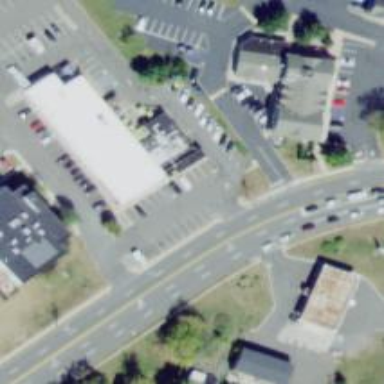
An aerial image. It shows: Retail building.